Interaction volume radius: 5 \u00c5
Interaction volume height: 20 \u00c5
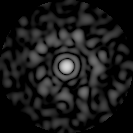
Disorder parameter: 0.8558